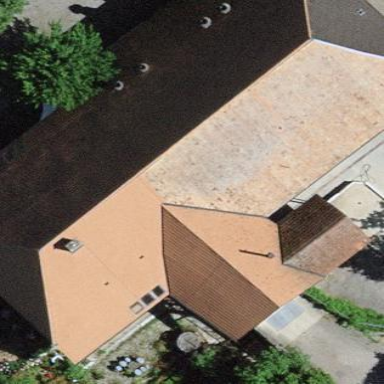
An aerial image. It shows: Farm building.